Question: I ran this query, which looks correct. However, I noticed that the that the output looks like a bunch of duplicate text (See image below). Is something wrong with the code?
If so, how do I correct this anomaly
'''
SELECT sv.FirstName + ' ' + sv.LastName 'SalesPersonName',
st.[Group] 'TerritoryGroup',st.Name 'TerritoryName',
StateProvinceName 'ShipState',
YEAR(OrderDate) 'Order Year',MONTH(OrderDate) 'Order Month',
(soh.TotalDue) Total
FROM Person.StateProvince ps
LEFT OUTER JOIN Sales.SalesOrderHeader soh
ON ps.TerritoryID=soh.TerritoryID
LEFT OUTER JOIN Sales.SalesTerritory st
ON soh.TerritoryID = st.TerritoryID
LEFT OUTER JOIN Sales.vSalesPerson sv
ON soh.SalesPersonID = sv.BusinessEntityID
'''

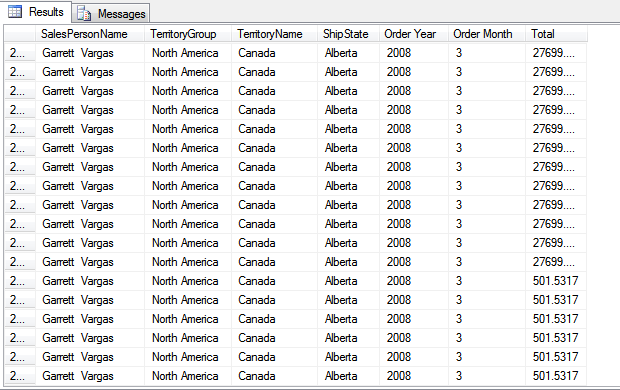
Answer: This query ran with no repeat rows
'''
SELECT sv.FirstName+' '+sv.LastName 'SalesPersonName',st.[Group] 'TerritoryGroup',st.Name 'TerritoryName', ps.Name 'ShipState',
YEAR(OrderDate) 'OrderYear',MONTH(OrderDate) 'OrderMonth',soh.TotalDue
FROM Person.Address pa
INNER JOIN Person.StateProvince ps
ON pa.StateProvinceID = ps.StateProvinceID
INNER JOIN Sales.SalesOrderHeader soh
ON pa.AddressID = soh.BillToAddressID
AND pa.AddressID = soh.ShipToAddressID
INNER JOIN Sales.SalesTerritory st
ON ps.TerritoryID = st.TerritoryID
AND ps.TerritoryID = st.TerritoryID
AND soh.TerritoryID = st.TerritoryID
AND soh.TerritoryID = st.TerritoryID
CROSS JOIN Sales.vSalesPerson sv
'''